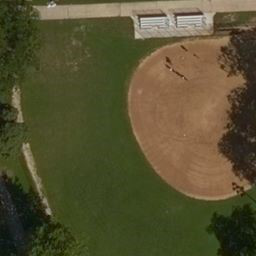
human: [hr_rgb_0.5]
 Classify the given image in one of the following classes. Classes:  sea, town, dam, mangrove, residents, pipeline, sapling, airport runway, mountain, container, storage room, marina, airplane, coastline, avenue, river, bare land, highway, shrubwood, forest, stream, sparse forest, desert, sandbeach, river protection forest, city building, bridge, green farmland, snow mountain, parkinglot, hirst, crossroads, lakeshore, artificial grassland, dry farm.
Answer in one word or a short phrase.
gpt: artificial grassland